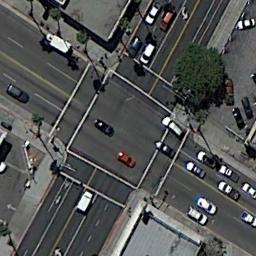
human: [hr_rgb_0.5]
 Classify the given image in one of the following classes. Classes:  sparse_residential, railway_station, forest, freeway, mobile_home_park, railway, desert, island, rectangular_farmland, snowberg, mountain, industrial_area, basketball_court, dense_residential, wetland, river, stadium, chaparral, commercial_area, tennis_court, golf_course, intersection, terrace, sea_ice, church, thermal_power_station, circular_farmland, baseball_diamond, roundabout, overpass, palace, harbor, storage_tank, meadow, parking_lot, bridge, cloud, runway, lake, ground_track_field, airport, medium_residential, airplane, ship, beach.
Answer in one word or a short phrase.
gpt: intersection